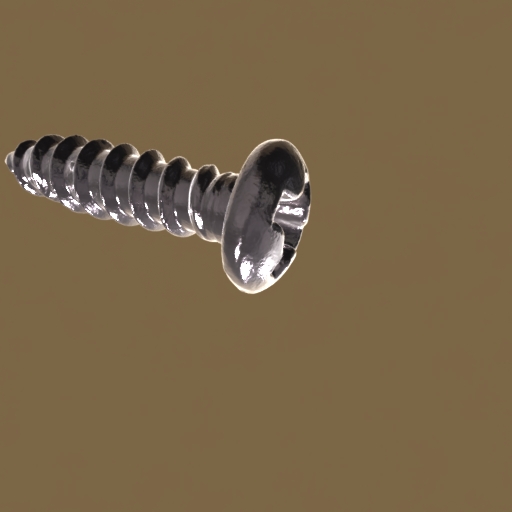
Label: screw